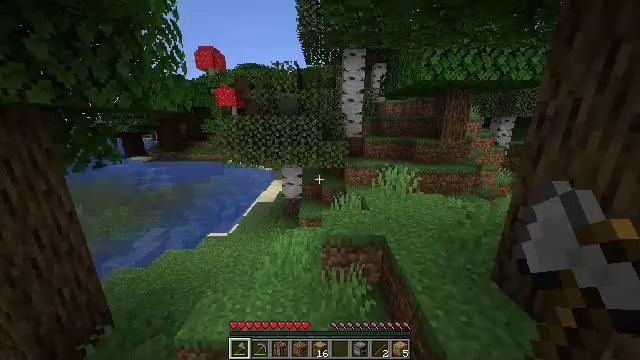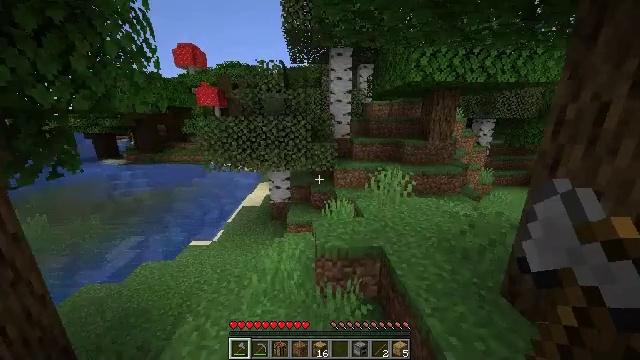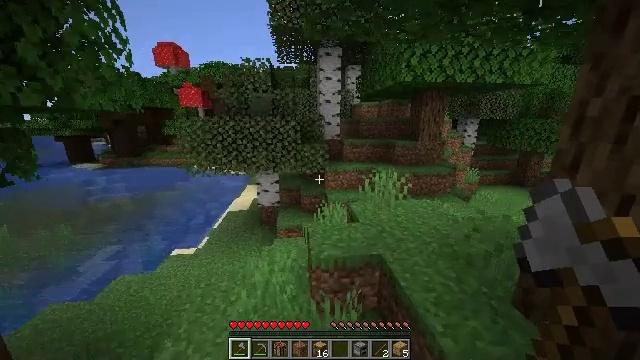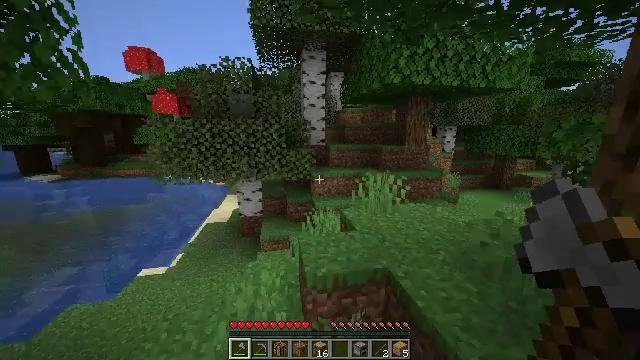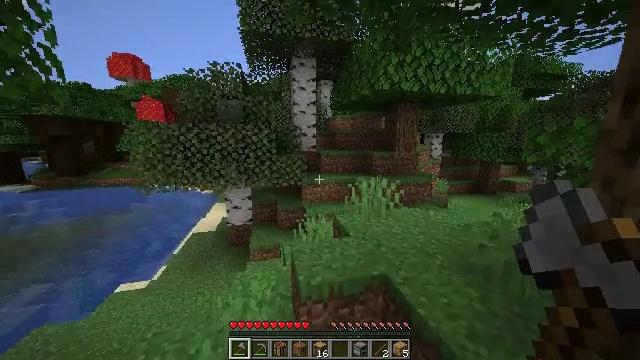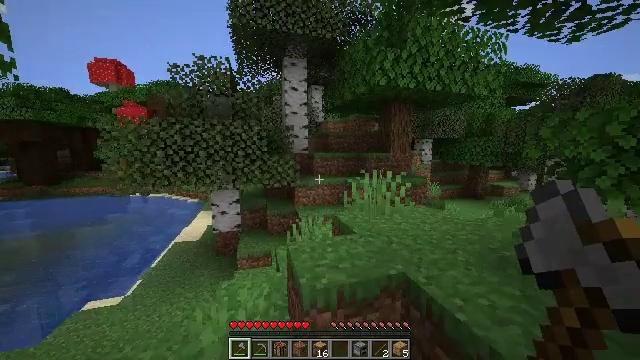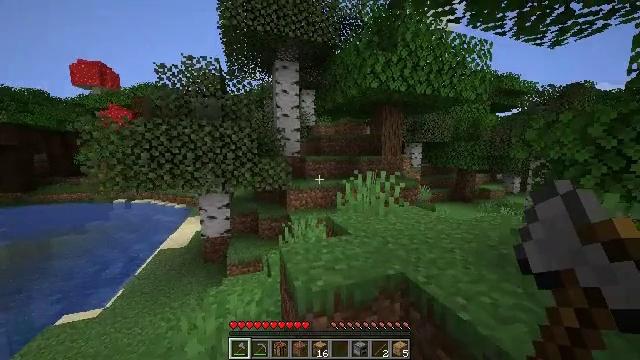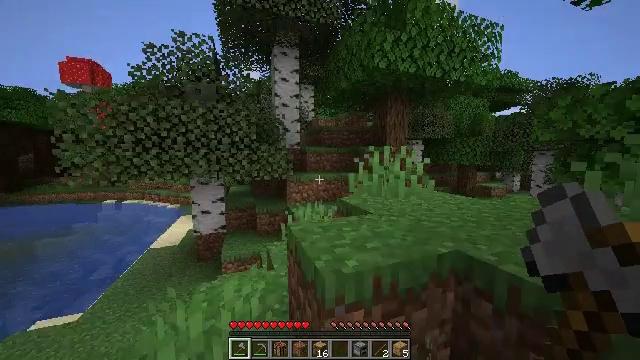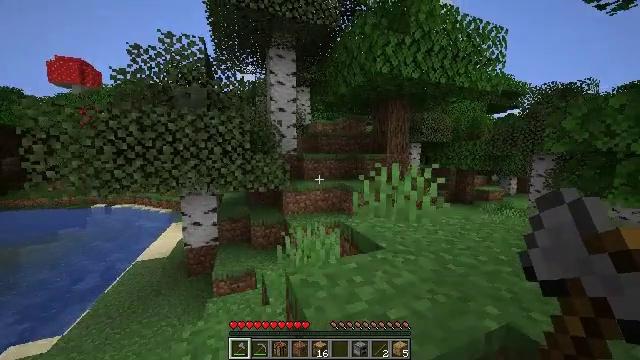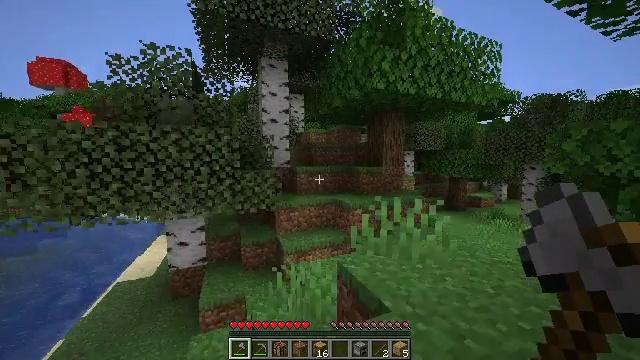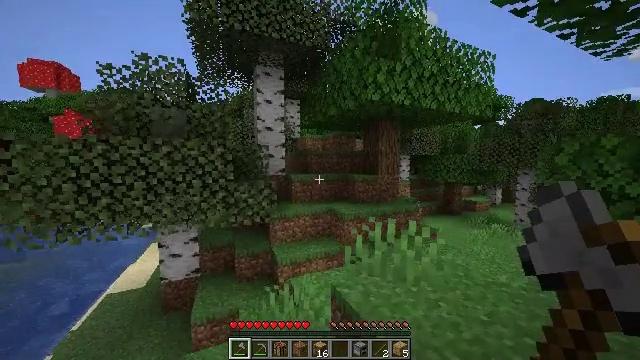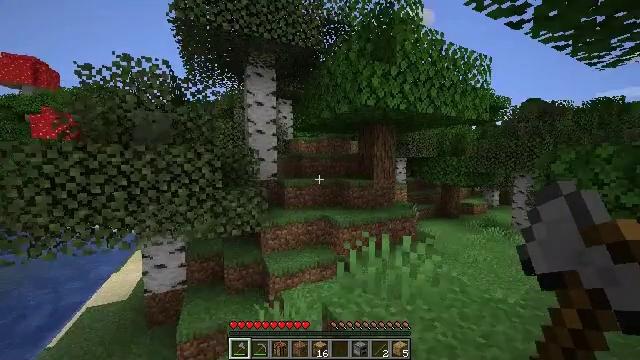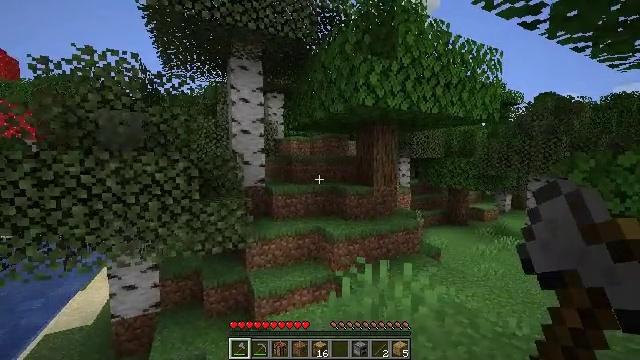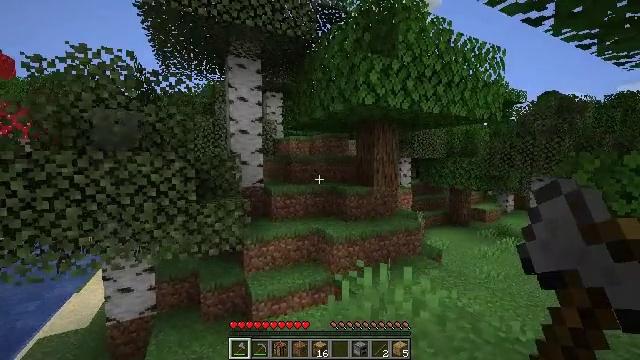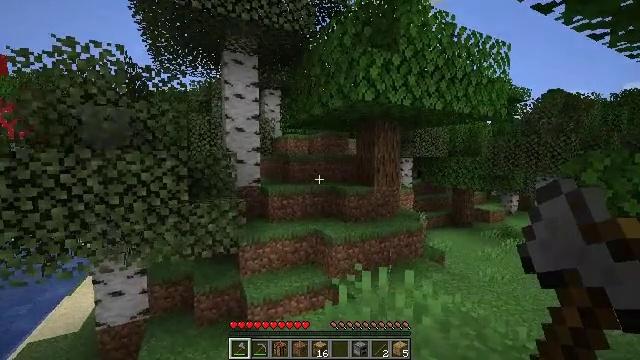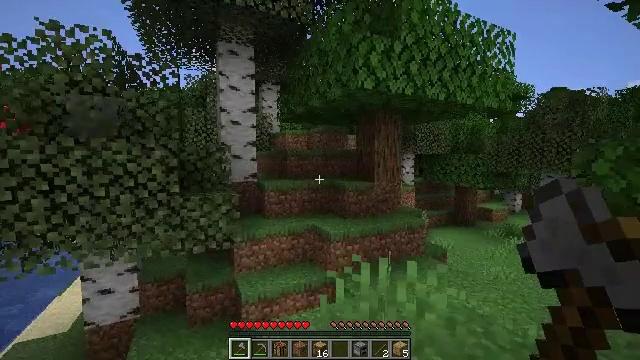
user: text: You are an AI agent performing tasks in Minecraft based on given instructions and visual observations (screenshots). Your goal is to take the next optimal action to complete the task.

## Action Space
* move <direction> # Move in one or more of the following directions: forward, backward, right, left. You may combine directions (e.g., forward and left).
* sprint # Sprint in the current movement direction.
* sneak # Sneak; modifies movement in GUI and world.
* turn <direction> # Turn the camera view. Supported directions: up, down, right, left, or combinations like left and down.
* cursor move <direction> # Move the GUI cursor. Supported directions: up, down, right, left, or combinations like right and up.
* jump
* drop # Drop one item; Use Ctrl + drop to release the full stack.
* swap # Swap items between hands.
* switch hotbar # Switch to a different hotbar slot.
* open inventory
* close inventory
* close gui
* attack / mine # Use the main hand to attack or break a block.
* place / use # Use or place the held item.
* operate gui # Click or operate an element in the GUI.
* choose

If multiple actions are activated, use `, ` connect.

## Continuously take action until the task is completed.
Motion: motion action
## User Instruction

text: Mine the mushroom stem in the forest.
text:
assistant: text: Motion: move forward, sprint, turn right, jump
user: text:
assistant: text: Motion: move forward, sprint, turn right, jump
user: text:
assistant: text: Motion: move forward, sprint, turn right and up, jump
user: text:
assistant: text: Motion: move forward, sprint, turn right and up, jump
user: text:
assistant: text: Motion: move forward, sprint, turn right and up, jump
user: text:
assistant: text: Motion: move forward, turn right and up, jump
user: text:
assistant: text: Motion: move forward, turn right, jump
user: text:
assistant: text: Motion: move forward, turn right, jump
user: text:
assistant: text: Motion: move forward, turn right, jump
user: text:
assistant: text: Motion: move forward, jump
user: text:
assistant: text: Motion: move forward, turn right, jump
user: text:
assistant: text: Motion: move forward, turn right, jump
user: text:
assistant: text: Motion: move forward, jump
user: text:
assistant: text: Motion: move forward, jump
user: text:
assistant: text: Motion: move forward, jump
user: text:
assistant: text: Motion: move forward, jump
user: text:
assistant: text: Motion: move forward, turn right, jump
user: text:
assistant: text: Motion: move forward, turn right, jump
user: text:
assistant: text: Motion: move forward, turn right, jump
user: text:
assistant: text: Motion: move forward, turn right and down, jump
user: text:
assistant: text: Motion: move forward, turn right and down, jump
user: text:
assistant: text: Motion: move forward, turn right and down, jump
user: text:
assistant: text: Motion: move forward, turn right and down, jump
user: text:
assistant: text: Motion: move forward, turn right, jump
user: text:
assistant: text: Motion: move forward, jump
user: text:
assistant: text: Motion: move forward, turn down, jump
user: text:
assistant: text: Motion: move forward, turn left and down, jump
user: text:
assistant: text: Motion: move forward, turn left and down, jump
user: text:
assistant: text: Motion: move forward, turn left, jump
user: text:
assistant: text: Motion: move forward, sprint, turn left, jump